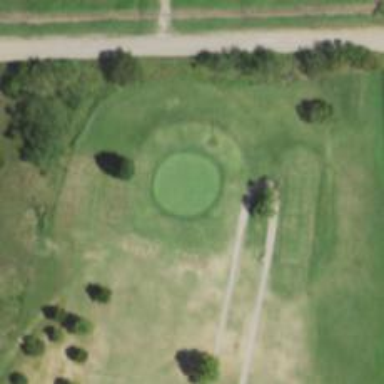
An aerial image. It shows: View of golf hole.